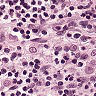
Metastatic tissue present: no